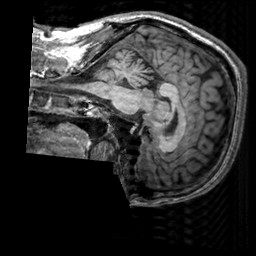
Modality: T1w
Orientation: sagittal
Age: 38
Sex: male
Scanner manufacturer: siemens
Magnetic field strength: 3 T
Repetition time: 2.3 s
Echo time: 0.00303 s